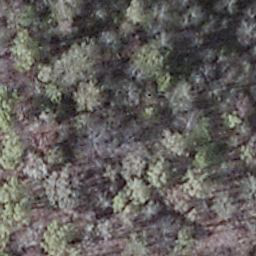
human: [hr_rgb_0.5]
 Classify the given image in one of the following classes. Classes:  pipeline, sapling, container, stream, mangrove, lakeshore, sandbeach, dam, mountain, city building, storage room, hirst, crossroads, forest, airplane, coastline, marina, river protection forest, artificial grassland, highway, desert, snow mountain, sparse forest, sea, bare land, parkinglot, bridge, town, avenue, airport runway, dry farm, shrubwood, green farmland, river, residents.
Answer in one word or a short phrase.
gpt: shrubwood